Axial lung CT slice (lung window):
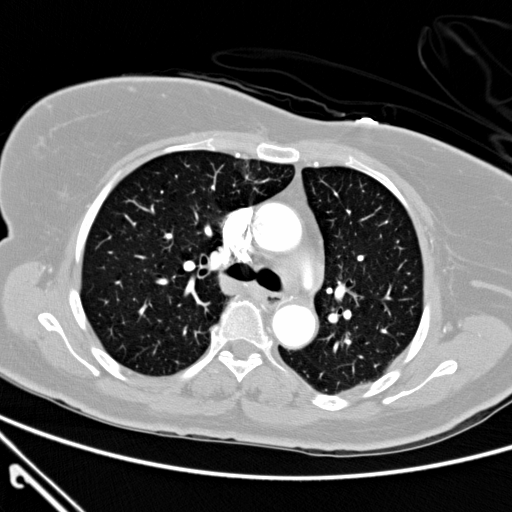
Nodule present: no